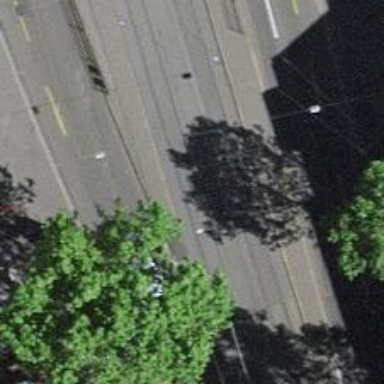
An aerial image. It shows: Tram stop with public transport stop position.